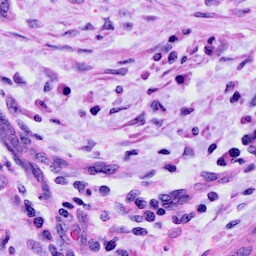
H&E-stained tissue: Cervix